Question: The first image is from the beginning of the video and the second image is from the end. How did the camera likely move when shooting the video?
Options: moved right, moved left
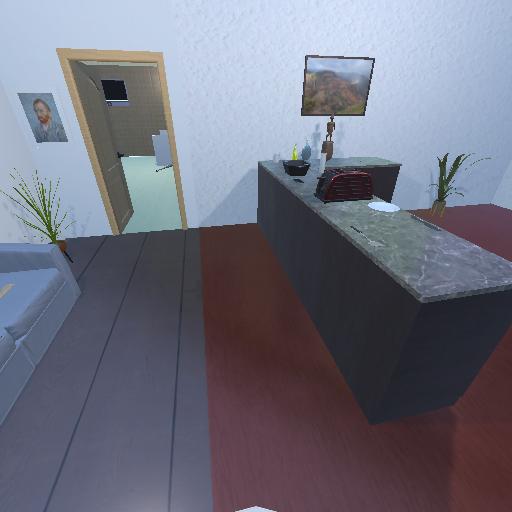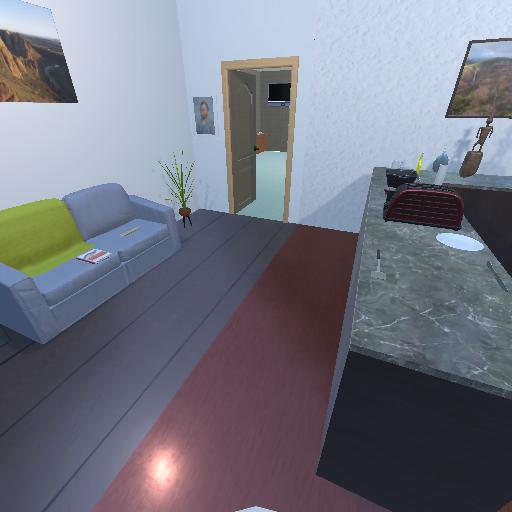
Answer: moved right